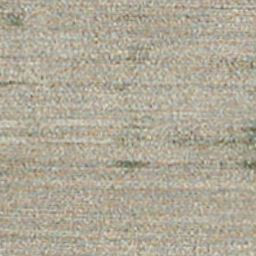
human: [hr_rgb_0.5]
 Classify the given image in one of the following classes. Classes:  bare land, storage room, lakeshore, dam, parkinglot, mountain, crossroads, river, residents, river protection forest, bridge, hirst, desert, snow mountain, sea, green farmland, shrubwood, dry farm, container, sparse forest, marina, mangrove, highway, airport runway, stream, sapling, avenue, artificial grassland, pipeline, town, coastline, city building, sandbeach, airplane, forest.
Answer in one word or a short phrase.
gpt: dry farm